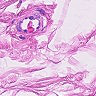
Metastatic tissue present: no